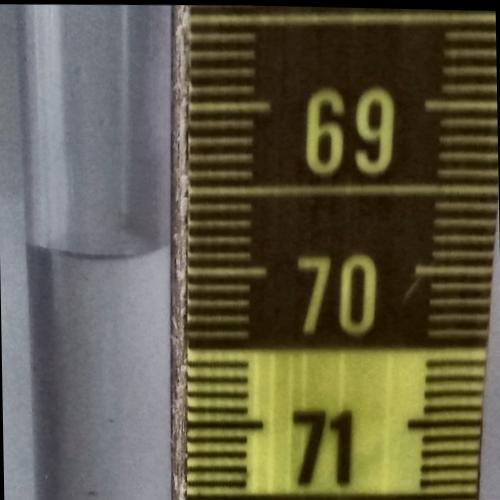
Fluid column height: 69.9 cm